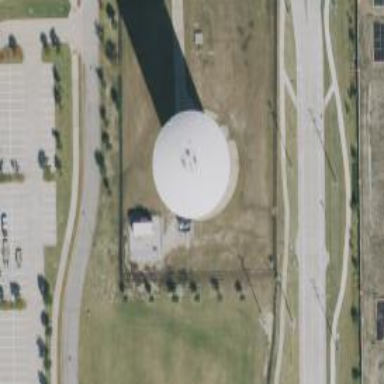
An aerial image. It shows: Water tower that is man-made.